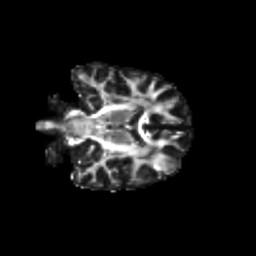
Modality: FA
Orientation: coronal
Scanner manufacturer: siemens
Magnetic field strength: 3 T
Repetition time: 9.2 s
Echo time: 0.084 s